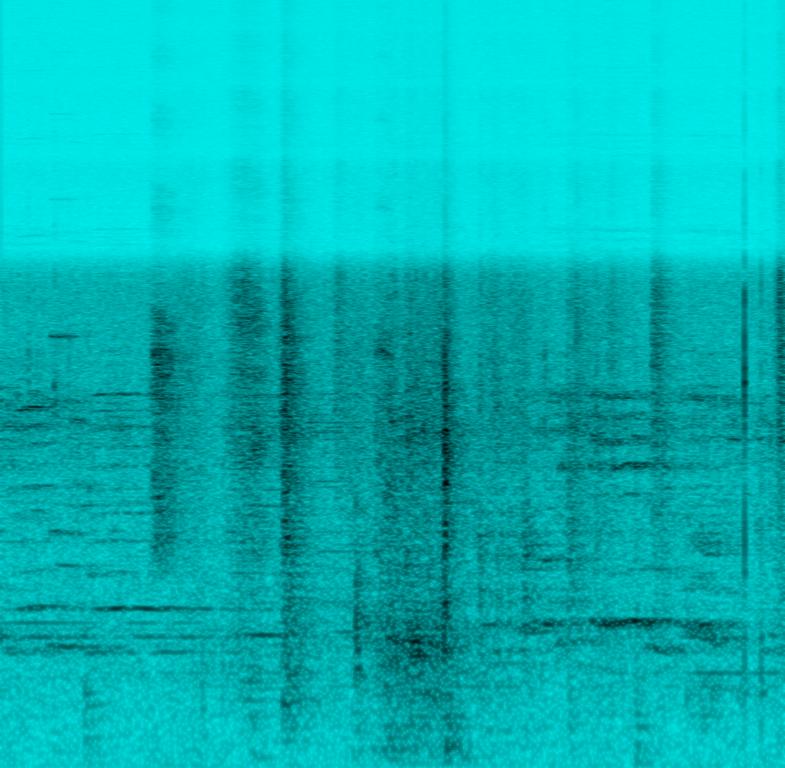
Ambient sound still in the room with a mild background music playing.  A male singer sings a passionate melody with subtle background music. The audio quality is very poor with drawer sliding sound and general noise.